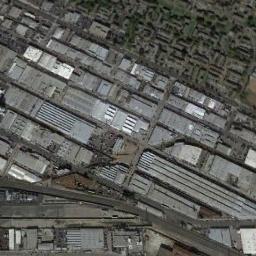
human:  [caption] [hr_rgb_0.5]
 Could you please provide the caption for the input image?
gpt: The industrial area has lots of neatly arranged workshops and some roads go through the industrial area .

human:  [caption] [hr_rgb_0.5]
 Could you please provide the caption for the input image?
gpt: The industrial area is empty .

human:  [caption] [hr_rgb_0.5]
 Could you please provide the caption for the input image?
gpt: Neatly planned factories and roads in an industrial area with green belts .

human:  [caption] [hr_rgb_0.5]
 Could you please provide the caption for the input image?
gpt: There are many houses of different shapes and sizes in the industrial zone .

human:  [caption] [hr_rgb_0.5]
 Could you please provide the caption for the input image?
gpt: There are many gray buildings on the industrial area .